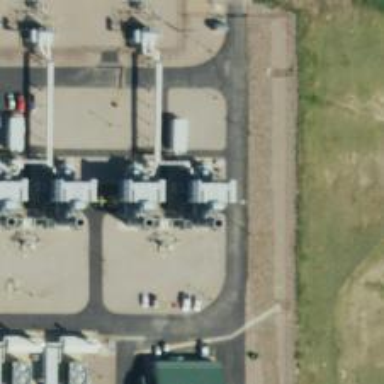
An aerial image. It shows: Gas-powered generator. It is gas turbine type generator.